Group 1:
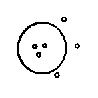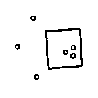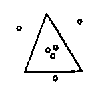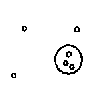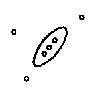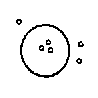
Group 2:
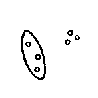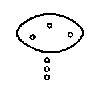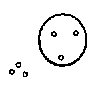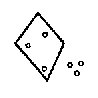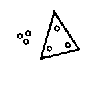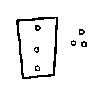
Rule separating the two groups: Points inside the figure outline are grouped more densely than outside the contour vs. points outside the figure contour are grouped more densely than inside the contour.
Concepts: close to, cluster, far from, feature_cluster, inside, interior_exterior, near_far, shape_cluster, together
Author: Mikhail M. Bongard
Reference: M. M. Bongard, Pattern Recognition, Spartan Books, 1970, p. 230.